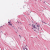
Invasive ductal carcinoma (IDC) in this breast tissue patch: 0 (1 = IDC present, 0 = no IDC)